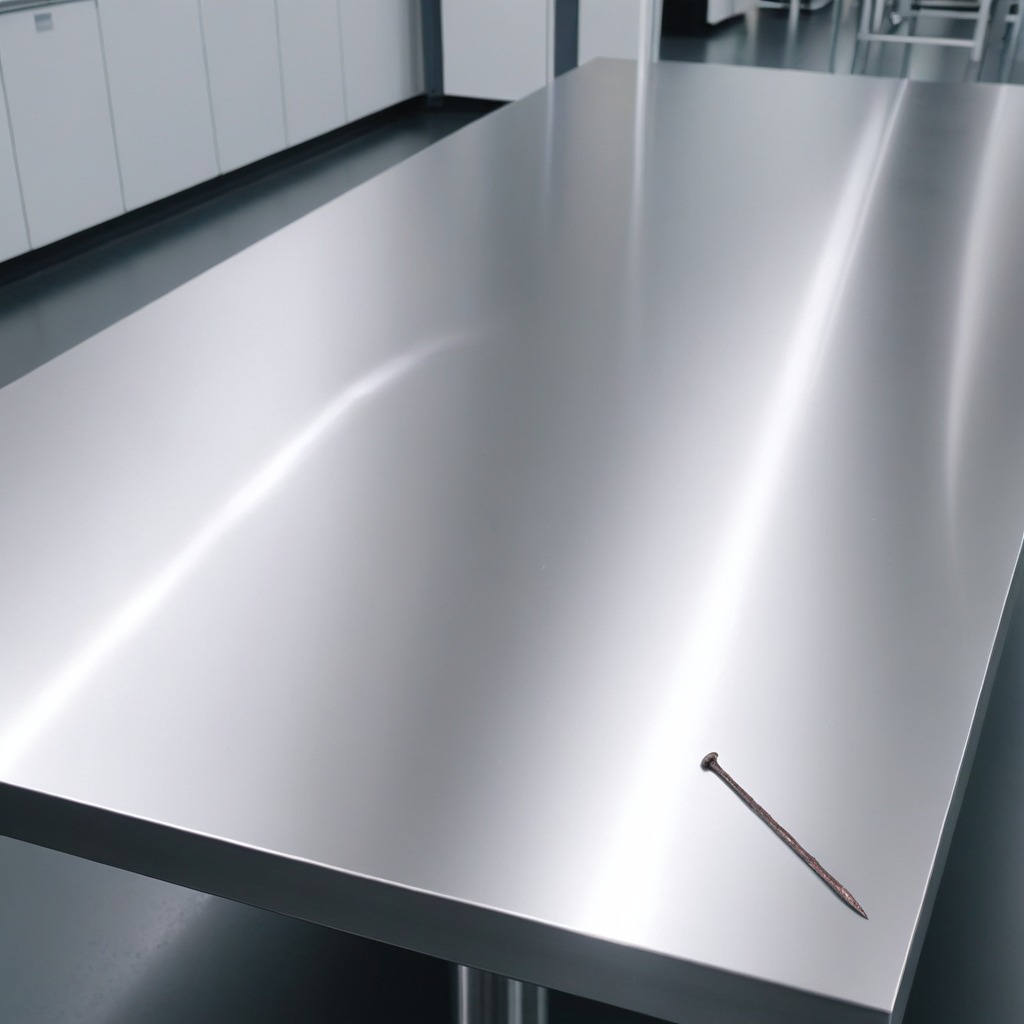
An iron nail is lying on the stainless steel table in a high-end prototyping lab.